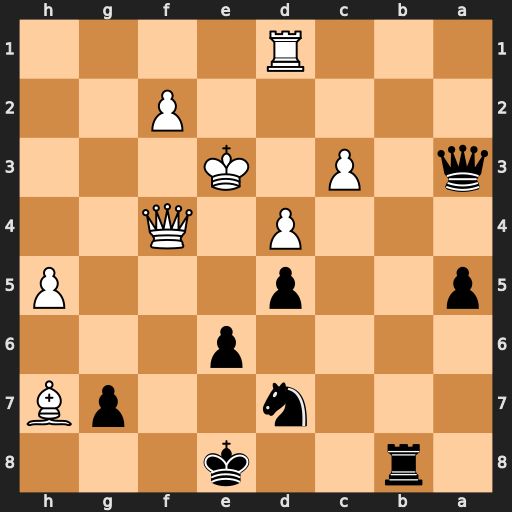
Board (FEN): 1r2k3/3n2pB/4p3/p2p3P/3P1Q2/q1P1K3/5P2/3R4
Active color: b
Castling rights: -
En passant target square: -
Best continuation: Qxc3+ Bd3 e5